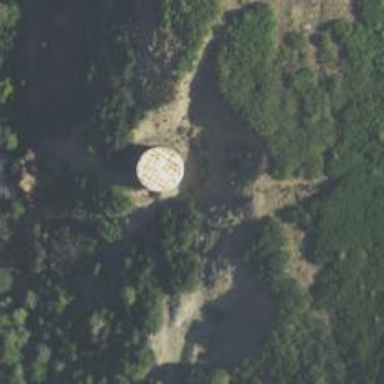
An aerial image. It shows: Water tower that is man-made.